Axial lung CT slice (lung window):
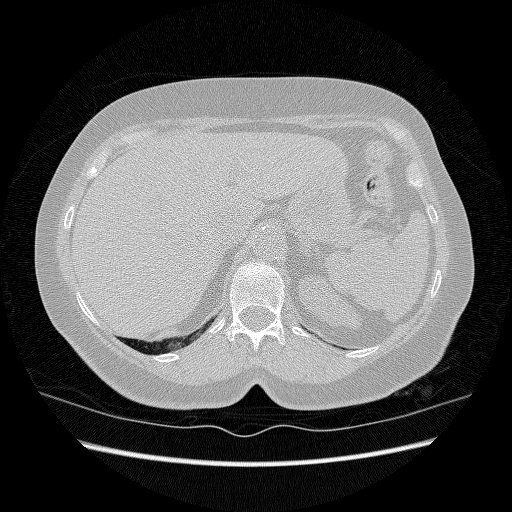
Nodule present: no